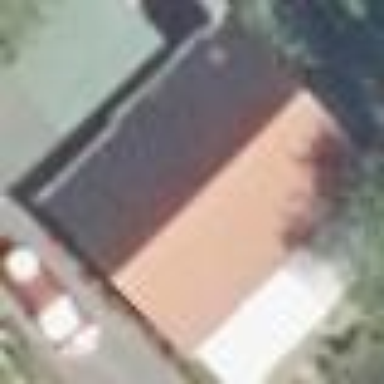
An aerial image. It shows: Terrace building.